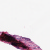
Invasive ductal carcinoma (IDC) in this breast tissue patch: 0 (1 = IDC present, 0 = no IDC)